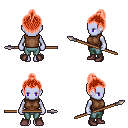
a pixel art fantasy rpg character, female body template, dark elf, purple skin, brown sleeveless shirt, teal pants, red short topknot hairstyle, maroon shoes, spear, four views (front, back, left, right), 2x2 character sprite sheet, small pixel art, hard edges, no anti-aliasing